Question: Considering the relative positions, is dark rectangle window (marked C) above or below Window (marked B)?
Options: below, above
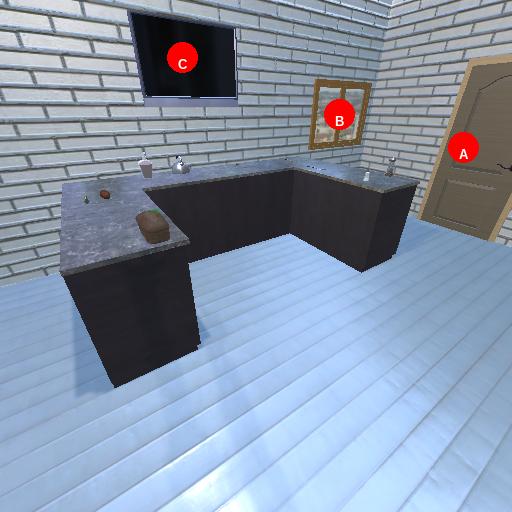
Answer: below